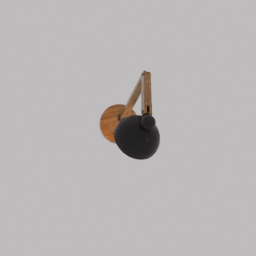
Label: lighting